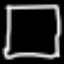
Label: square